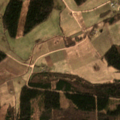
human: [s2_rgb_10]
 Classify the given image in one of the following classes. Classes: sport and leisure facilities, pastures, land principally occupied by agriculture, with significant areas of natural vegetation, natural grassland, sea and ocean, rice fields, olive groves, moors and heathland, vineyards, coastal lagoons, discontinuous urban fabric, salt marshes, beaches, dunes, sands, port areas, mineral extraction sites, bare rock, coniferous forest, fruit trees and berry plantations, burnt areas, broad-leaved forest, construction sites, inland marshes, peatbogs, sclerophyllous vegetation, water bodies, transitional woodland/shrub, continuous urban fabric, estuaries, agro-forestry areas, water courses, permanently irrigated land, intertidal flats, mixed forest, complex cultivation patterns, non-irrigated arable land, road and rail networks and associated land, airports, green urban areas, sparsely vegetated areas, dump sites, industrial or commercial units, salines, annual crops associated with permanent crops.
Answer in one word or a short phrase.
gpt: non-irrigated arable land, pastures, land principally occupied by agriculture, with significant areas of natural vegetation, coniferous forest, transitional woodland/shrub